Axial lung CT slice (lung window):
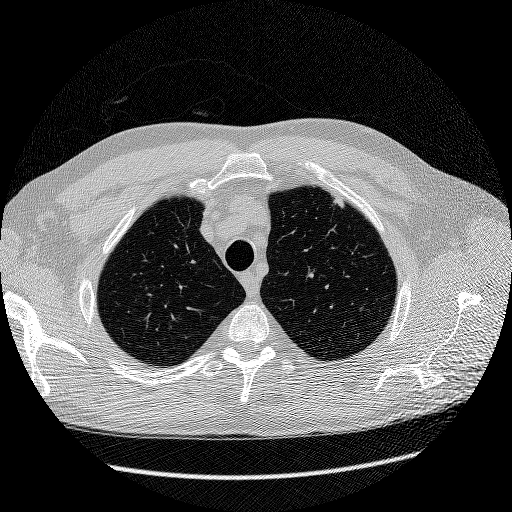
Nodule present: no